Field crop: maize
Growth stage: 1
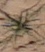
Species: lolium